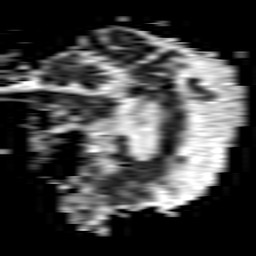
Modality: ADC
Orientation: sagittal
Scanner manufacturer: philips
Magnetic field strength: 1.5 T
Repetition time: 3.398 s
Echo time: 0.06922 s